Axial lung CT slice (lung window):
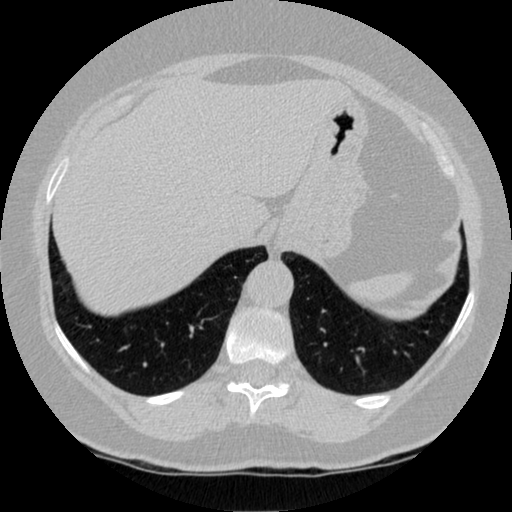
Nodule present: no